Aerial crown-view tile of a tropical tree (Barro Colorado Island, Panama), acquired 20250414:
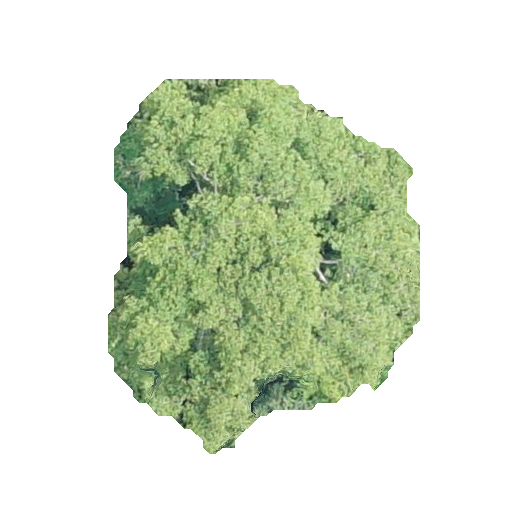
Species: Ficus insipida
GBIF accepted scientific name: Ficus insipida
Crown area: 131.27 m²